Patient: sex M, age 43
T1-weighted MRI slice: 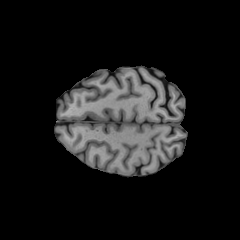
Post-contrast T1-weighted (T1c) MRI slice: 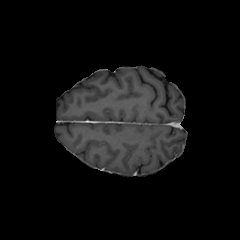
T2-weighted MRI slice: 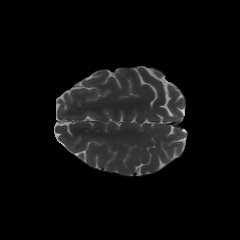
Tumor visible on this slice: no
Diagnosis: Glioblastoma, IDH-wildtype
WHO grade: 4